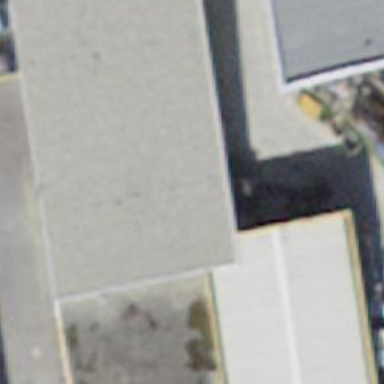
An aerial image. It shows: Industrial building.